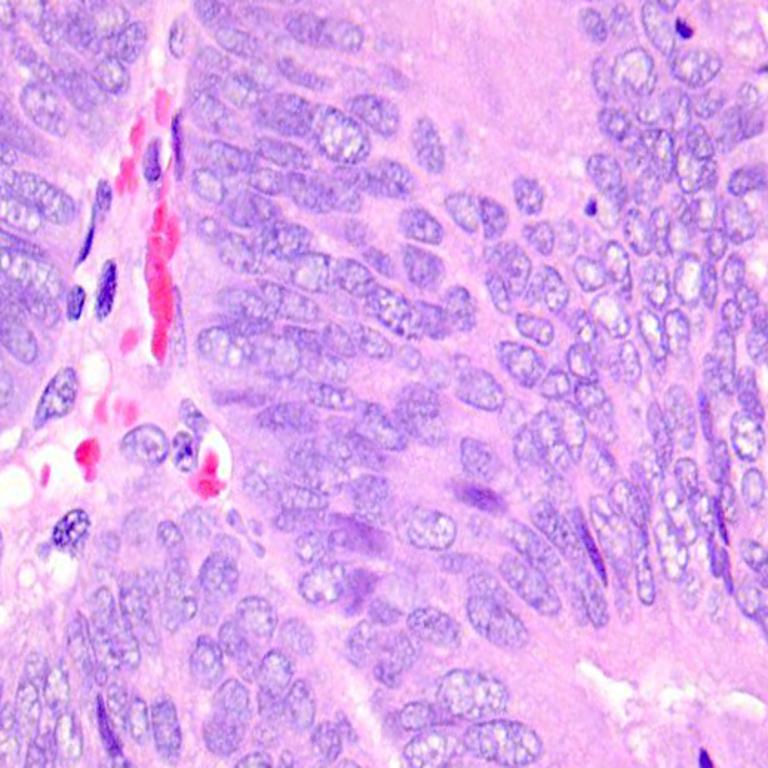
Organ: colon
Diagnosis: adenocarcinomas